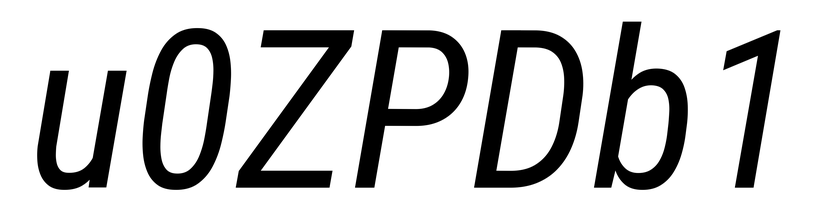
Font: Roboto-Italic_Condensed_Italic